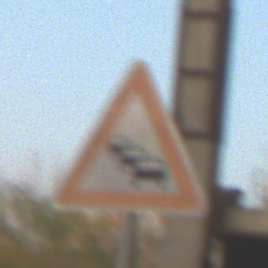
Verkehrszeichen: Stau
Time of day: SunriseSunset
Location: Roofed (Suburban)
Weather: Clear
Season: NotSpecified
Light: Natural